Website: bh-photo
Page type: billing-address
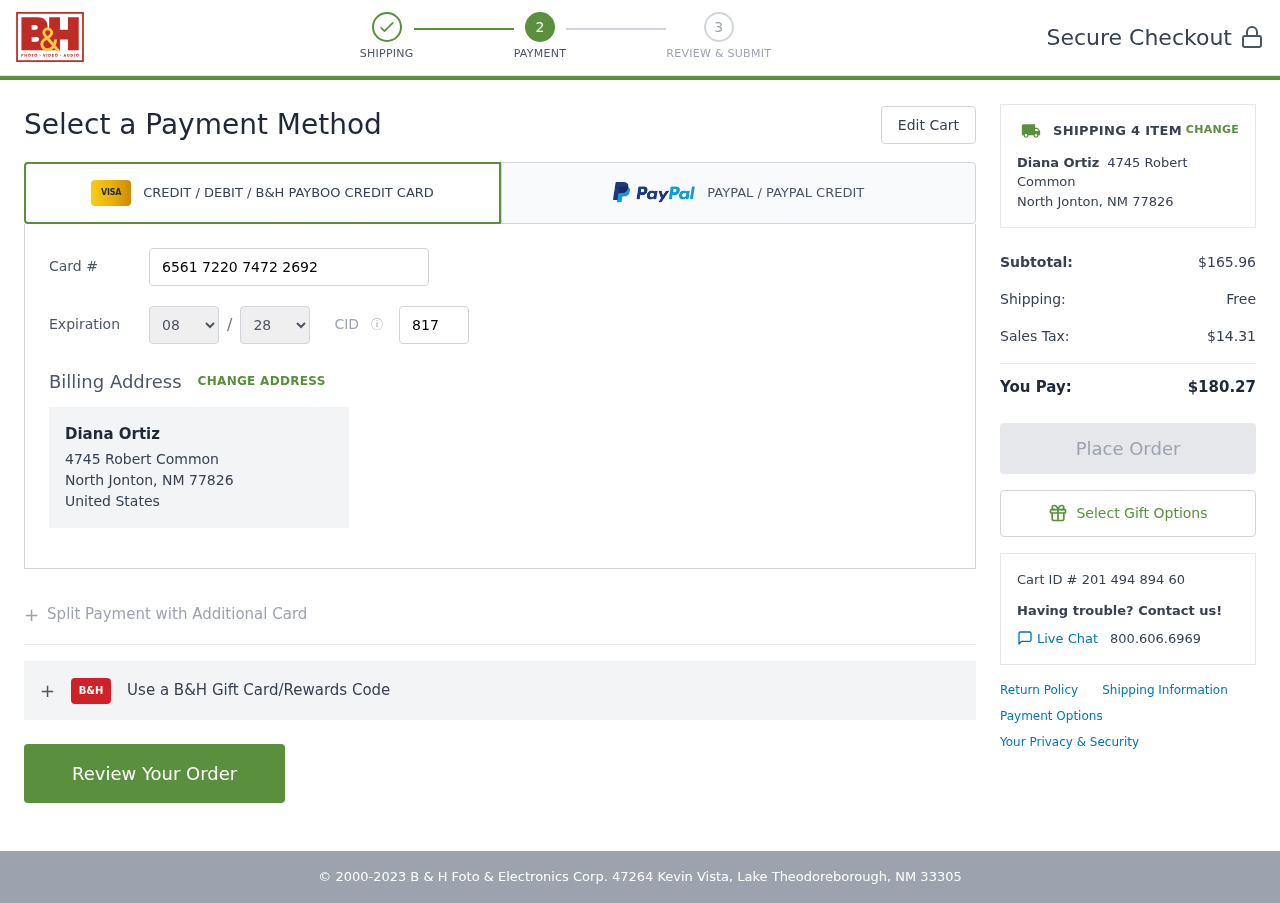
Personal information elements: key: PII_CARD_CVV
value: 817
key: PII_CARD_EXPIRY_MONTH
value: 08
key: PII_CARD_EXPIRY_YEAR
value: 28
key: PII_CARD_NUMBER
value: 6561 7220 7472 2692
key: PII_CITY_STATE_ZIP
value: North Jonton, NM 77826
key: PII_COUNTRY
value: United States
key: PII_FULLNAME
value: Diana Ortiz
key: PII_STREET
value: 4745 Robert Common
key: PII_FULLNAME2
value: Diana Ortiz
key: PII_CITY
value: North Jonton
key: PII_STATE_ABBR
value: NM
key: PII_POSTCODE
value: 77826
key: PII_POSTCODE_FULL
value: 77826
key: PII_CITY_STATE
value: North Jonton, NM
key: PII_POSTCODE_NUMERIC
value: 77826
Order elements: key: ORDER_NUM_ITEMS
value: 4
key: ORDER_SUBTOTAL
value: $165.96
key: ORDER_SHIPPING_COST
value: Free
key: ORDER_TAX
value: $14.31
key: ORDER_TOTAL
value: $180.27
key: ORDER_ID
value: Cart ID # 201 494 894 60